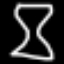
Label: hourglass